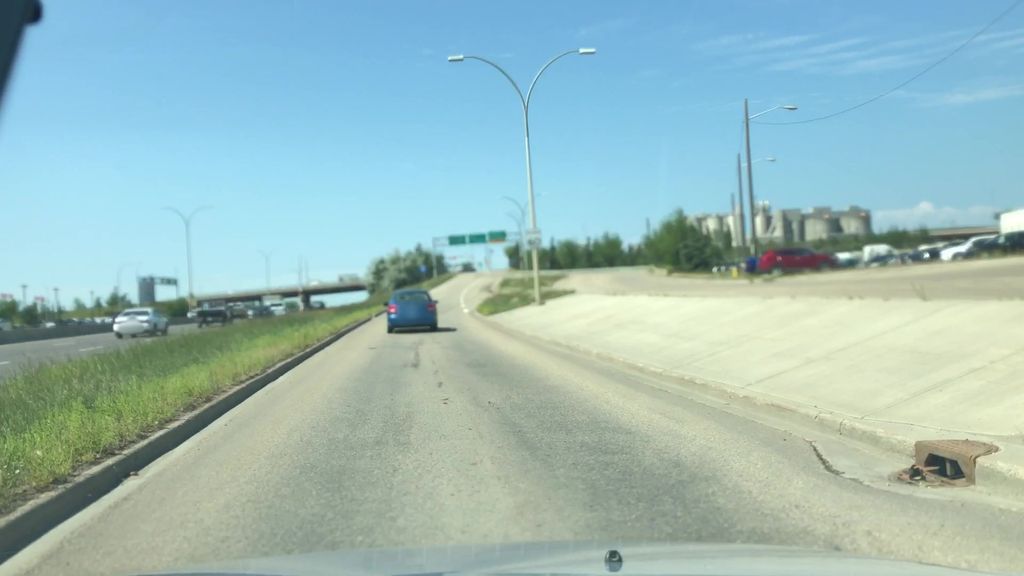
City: edmonton